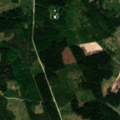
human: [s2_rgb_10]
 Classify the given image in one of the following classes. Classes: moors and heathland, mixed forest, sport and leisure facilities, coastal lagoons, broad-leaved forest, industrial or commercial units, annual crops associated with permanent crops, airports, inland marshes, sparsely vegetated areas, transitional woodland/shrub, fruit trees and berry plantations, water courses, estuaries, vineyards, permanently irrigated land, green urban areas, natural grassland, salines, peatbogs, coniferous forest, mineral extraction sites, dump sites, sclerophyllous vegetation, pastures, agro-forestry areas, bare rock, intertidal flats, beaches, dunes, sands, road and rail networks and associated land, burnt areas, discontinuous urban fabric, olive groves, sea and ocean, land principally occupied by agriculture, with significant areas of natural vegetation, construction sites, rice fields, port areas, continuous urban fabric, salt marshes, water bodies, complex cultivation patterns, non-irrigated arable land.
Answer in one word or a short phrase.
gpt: non-irrigated arable land, land principally occupied by agriculture, with significant areas of natural vegetation, coniferous forest, mixed forest